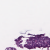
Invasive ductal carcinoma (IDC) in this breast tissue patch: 0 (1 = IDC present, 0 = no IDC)